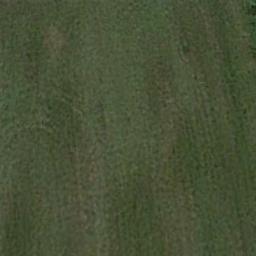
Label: meadow